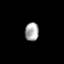
Tissue: prostate
Cell type: T cells
Senescence score: 0.3296
Nuclear area (px): 250
Mean DAPI intensity: 167.592